Question: I hit F5 ~1000 times and restarted eclipse (also with -clean), deleted /bin, but nothing helps. Manually importing DoodleClient does not help. DoodleClient exists and is perfectly fine, everything worked before. Clicking on "Import 'DoodleClient' ..." does nothing.
What I did before this problem occured:
1. I added *.class to .gitignore
2. git rm *.class
3. On the next pull, hunderts of .class files were deleted by git

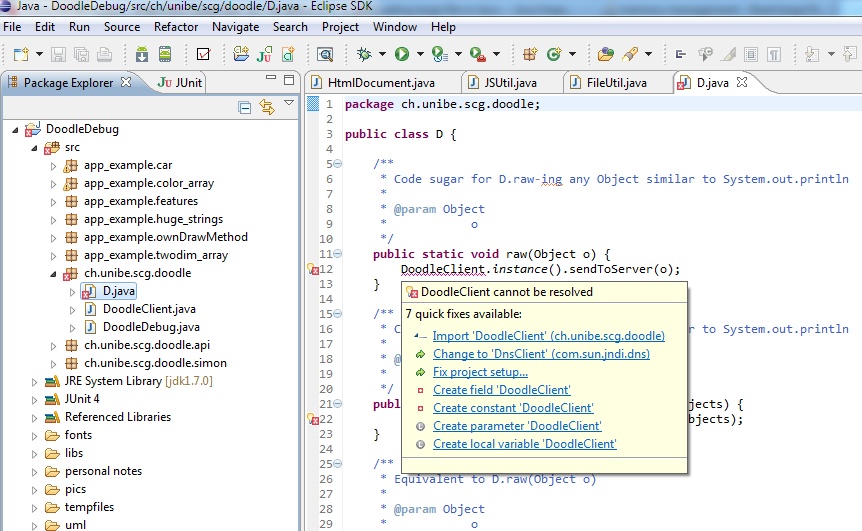
Answer: I could resolve it:
On another project (from the same git repo), I had the same issue on several files in different packages. All I had to do was writing a white-space into the file, remove it again and save, so eclipse would re-compile it (I guess).
Some kind of a strange behaviour... :S